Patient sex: F
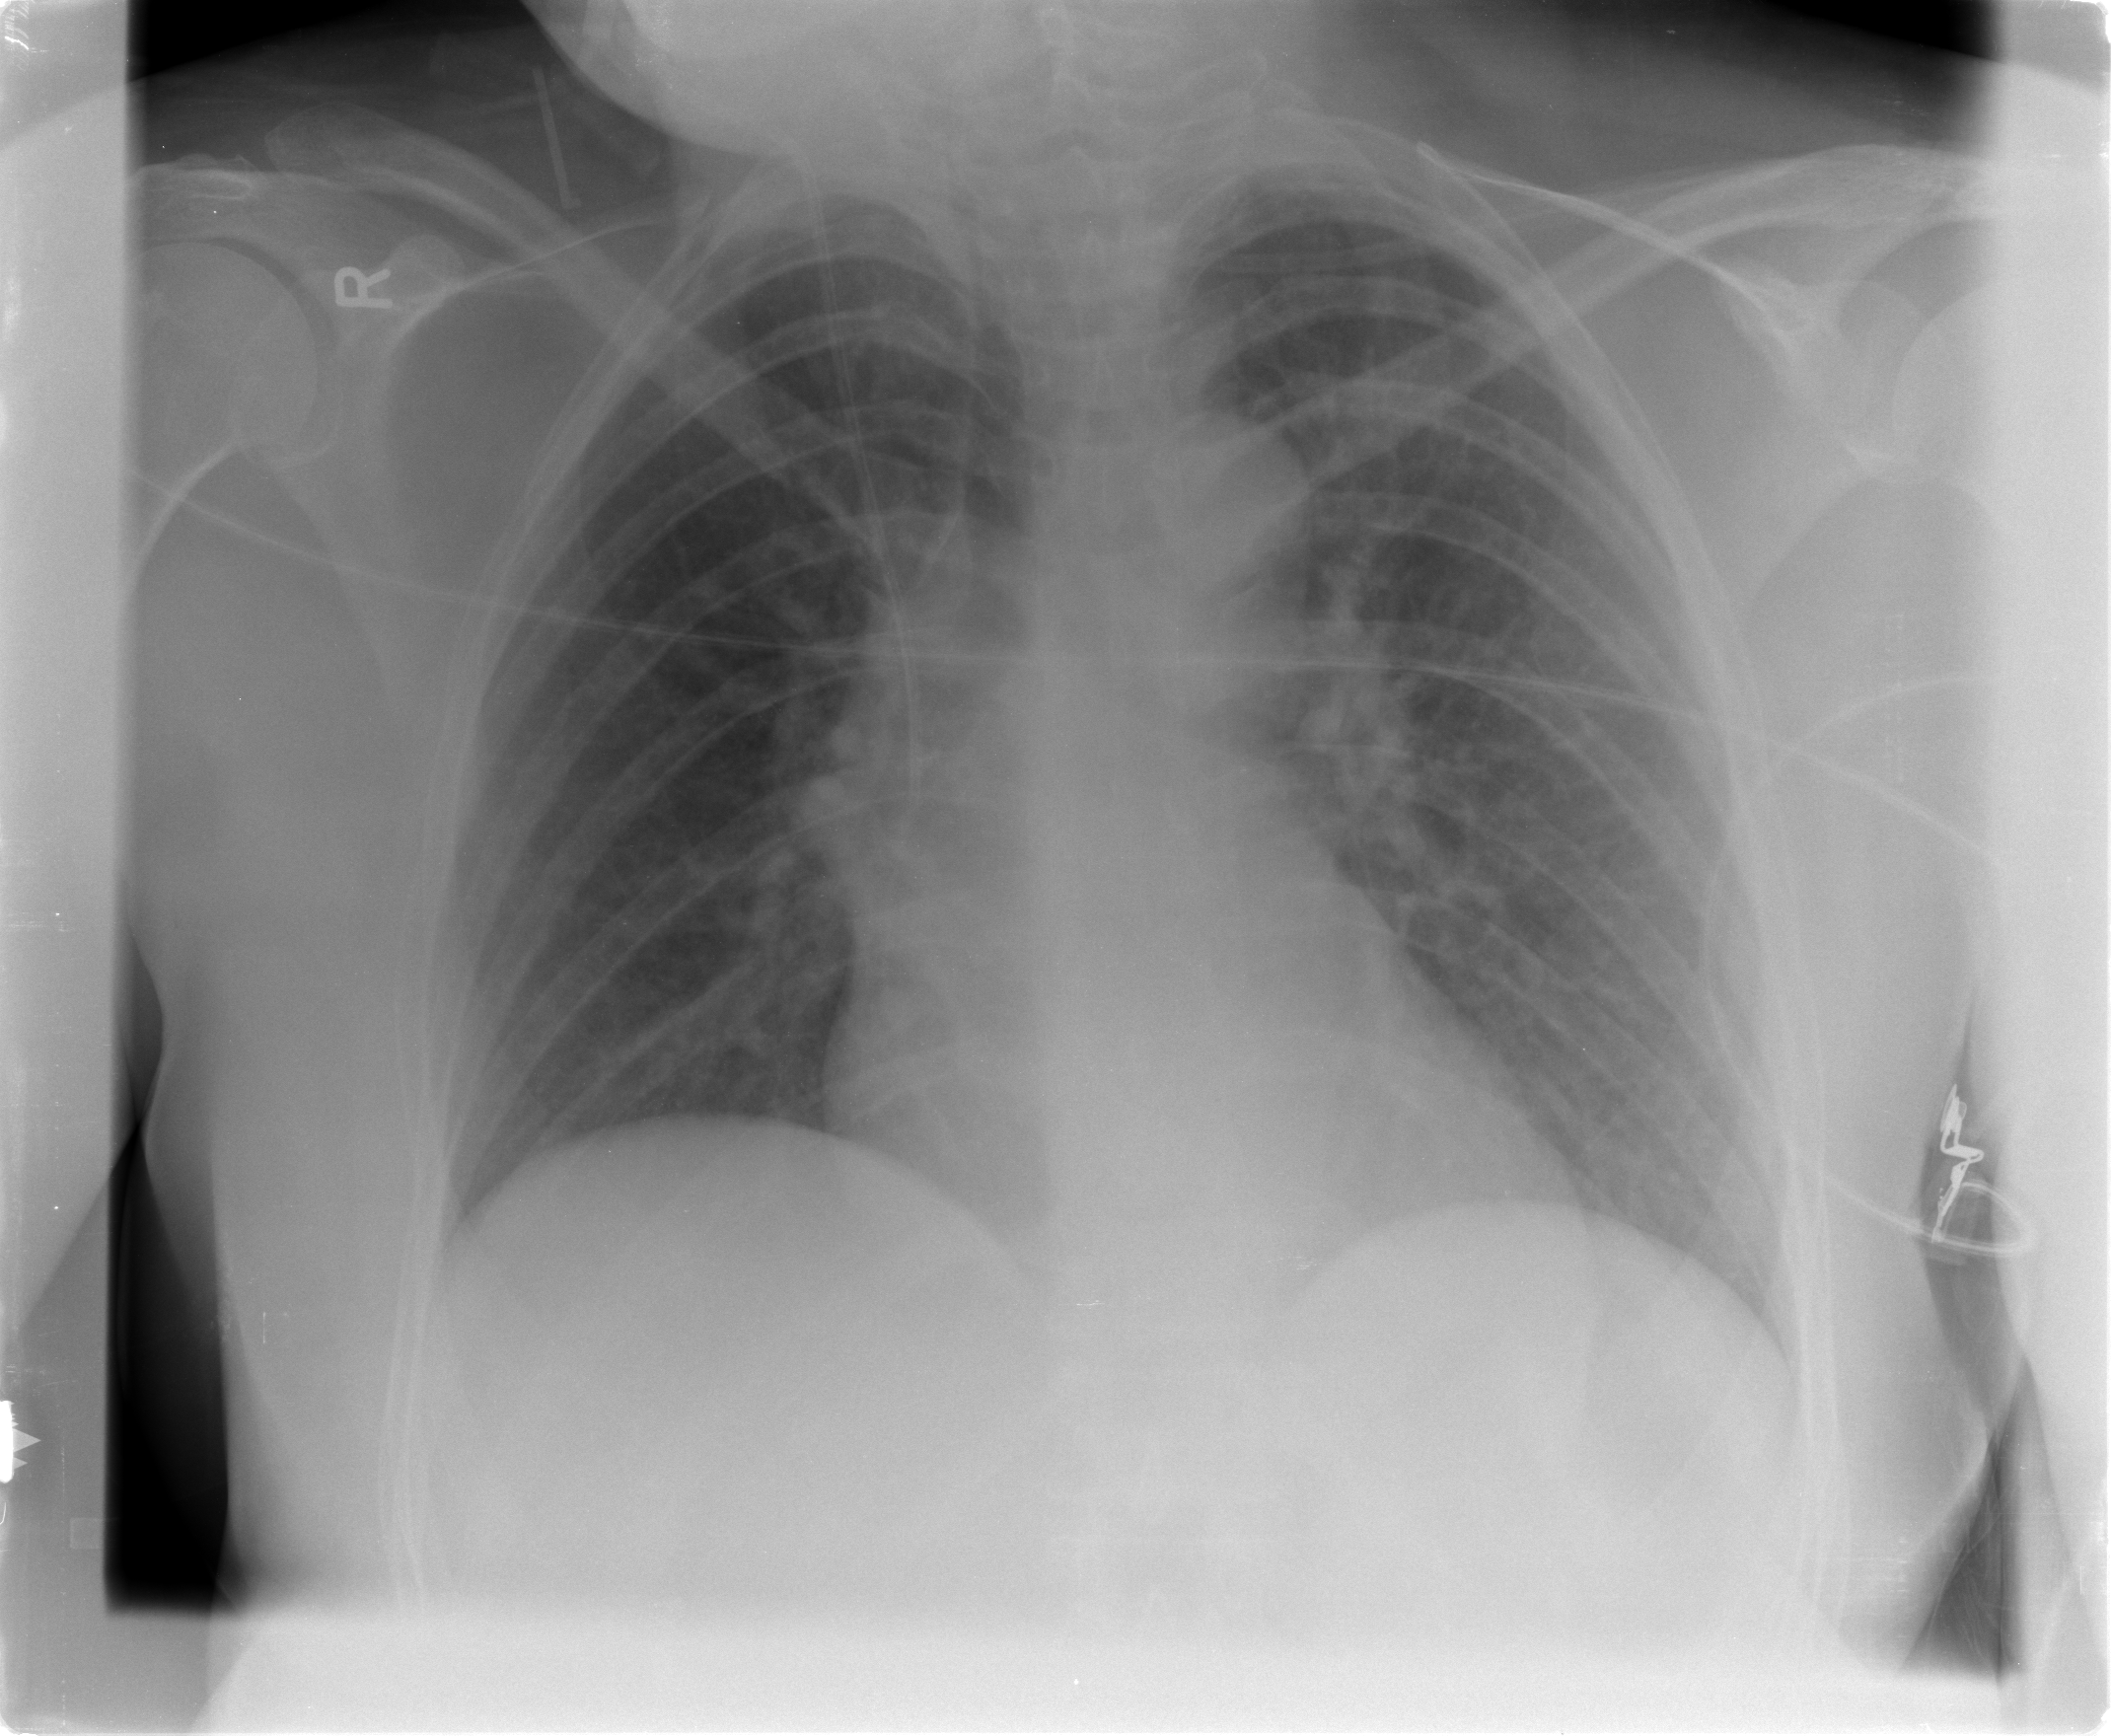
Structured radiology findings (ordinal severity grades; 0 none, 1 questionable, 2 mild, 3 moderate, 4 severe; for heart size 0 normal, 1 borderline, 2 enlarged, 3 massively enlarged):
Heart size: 0
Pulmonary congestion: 2
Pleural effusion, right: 0
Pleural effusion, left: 0
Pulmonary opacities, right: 0
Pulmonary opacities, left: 1
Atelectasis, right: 0
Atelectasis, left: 0